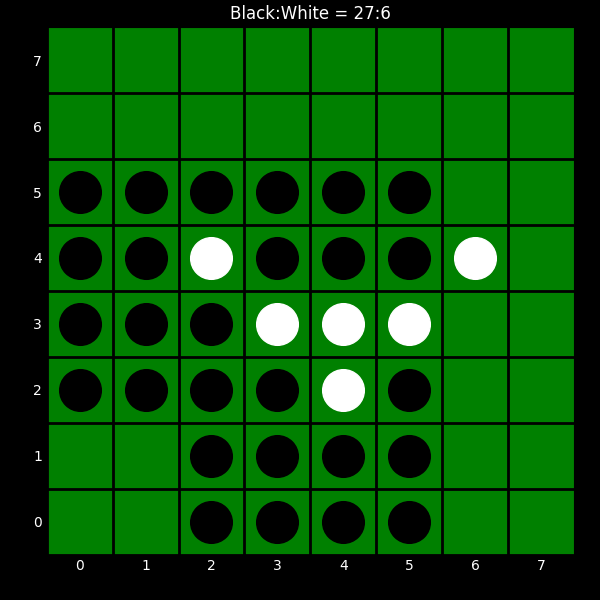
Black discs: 27
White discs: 6